Question: The picture shows the balloon popping problem. You need to pop all the balloons in a certain order. The reward for popping a red balloon is the product of itself and the value on the balloons to the left and right. The reward for popping a gold balloon is doubled, and the reward for popping a black balloon becomes negative. If there is no balloon on the left or right, multiply the value by 1. You only need to find the maximum reward and keep only the final value
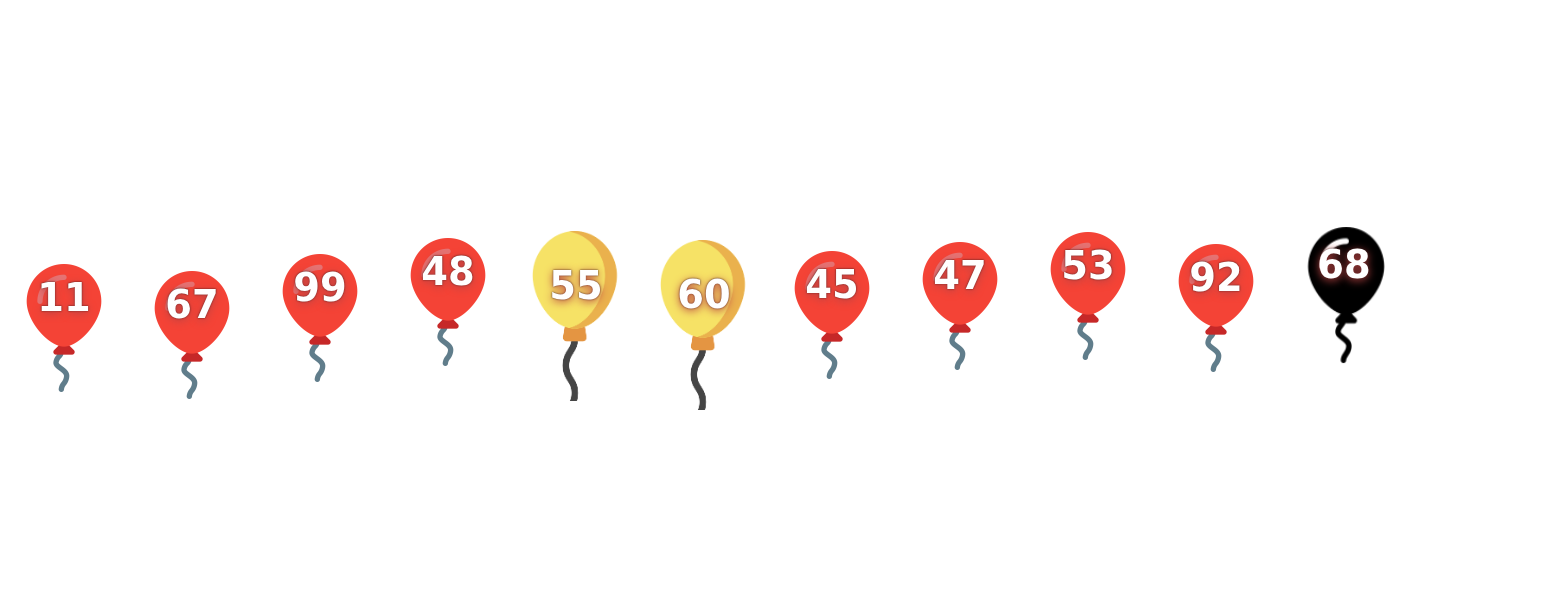
Answer: 3801056